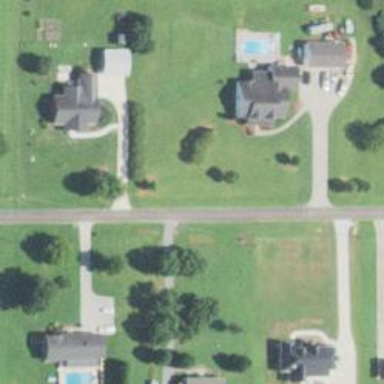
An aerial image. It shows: Driveway leading to service road.